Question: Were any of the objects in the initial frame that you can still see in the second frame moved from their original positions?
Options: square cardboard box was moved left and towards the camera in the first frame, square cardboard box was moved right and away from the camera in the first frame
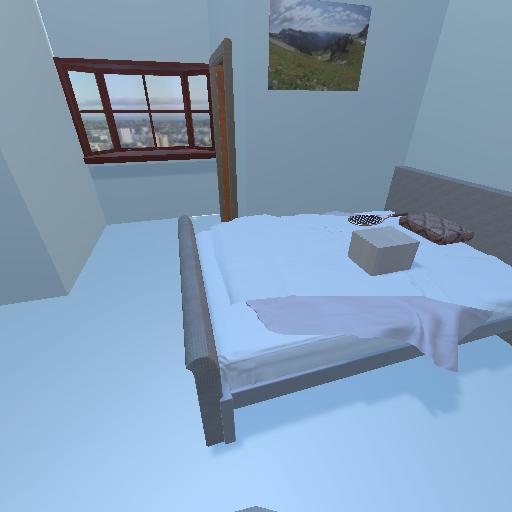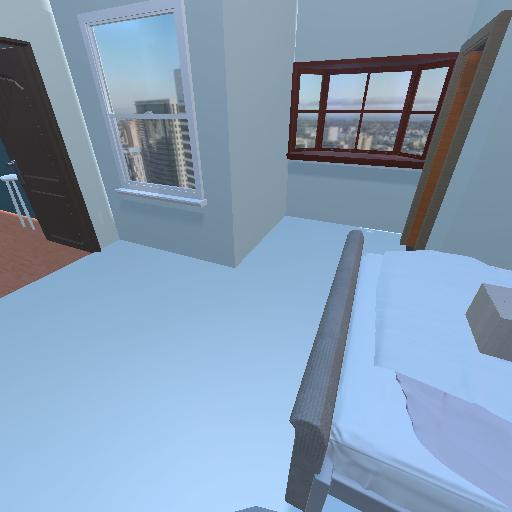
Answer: square cardboard box was moved left and towards the camera in the first frame